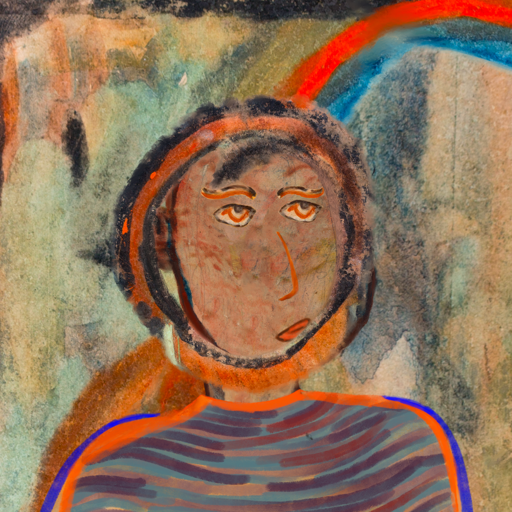
Background: Childish, Head And Neck Side: Orphan, Face Side: Experience, Bust: Experience, Hair Side: Childish, Head Accessory: Blank, Second Necklace: Blank, Necklace: Blank, Baby: Blank